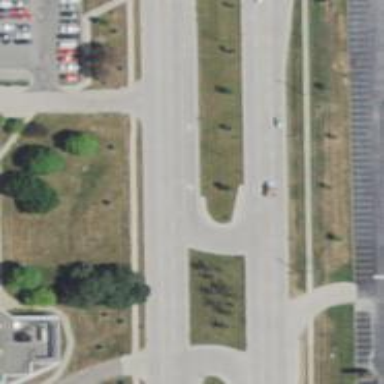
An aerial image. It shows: Primary link highway with separate sidewalk.